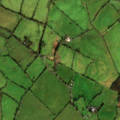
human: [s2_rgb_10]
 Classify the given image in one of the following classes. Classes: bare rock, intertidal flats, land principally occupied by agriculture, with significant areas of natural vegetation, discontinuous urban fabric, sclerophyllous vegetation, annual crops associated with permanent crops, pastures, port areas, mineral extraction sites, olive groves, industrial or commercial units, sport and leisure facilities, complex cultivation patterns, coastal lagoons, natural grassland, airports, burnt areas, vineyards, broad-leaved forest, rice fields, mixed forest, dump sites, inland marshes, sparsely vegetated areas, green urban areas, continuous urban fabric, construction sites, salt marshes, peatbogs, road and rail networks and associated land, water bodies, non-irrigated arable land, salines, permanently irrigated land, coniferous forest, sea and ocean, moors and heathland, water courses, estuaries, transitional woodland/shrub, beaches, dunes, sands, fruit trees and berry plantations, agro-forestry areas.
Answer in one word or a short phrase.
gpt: pastures